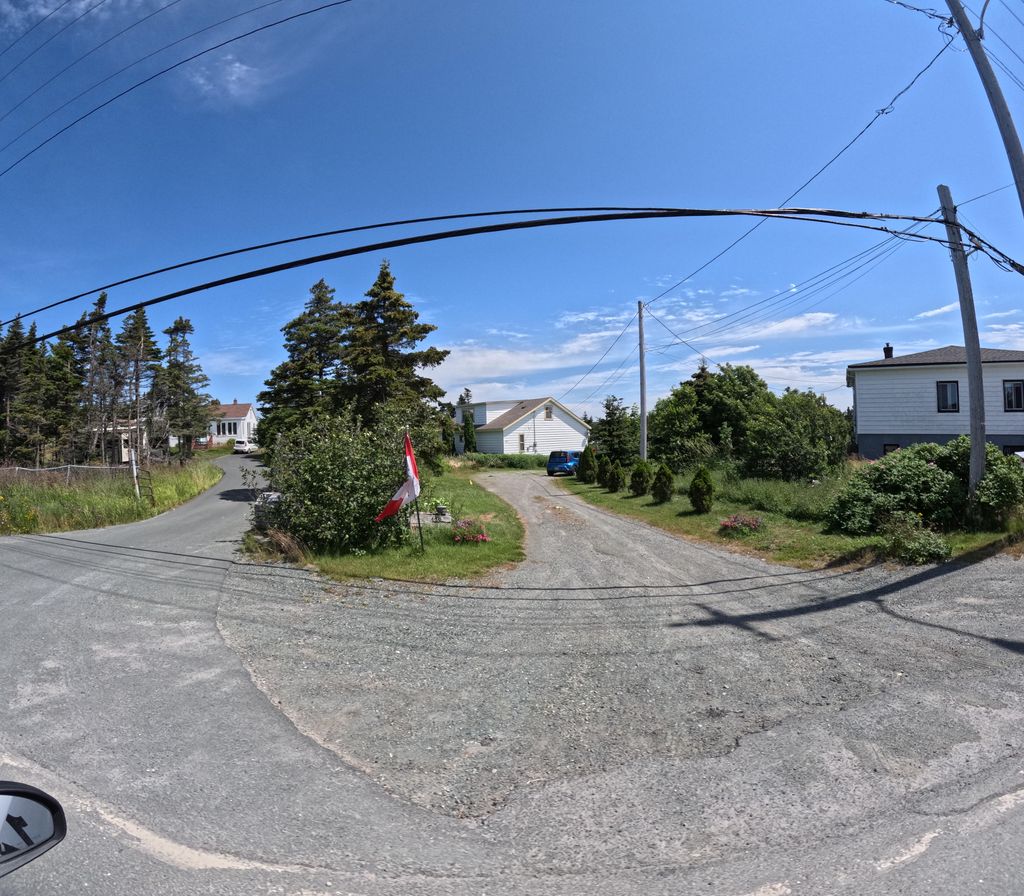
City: st_johns